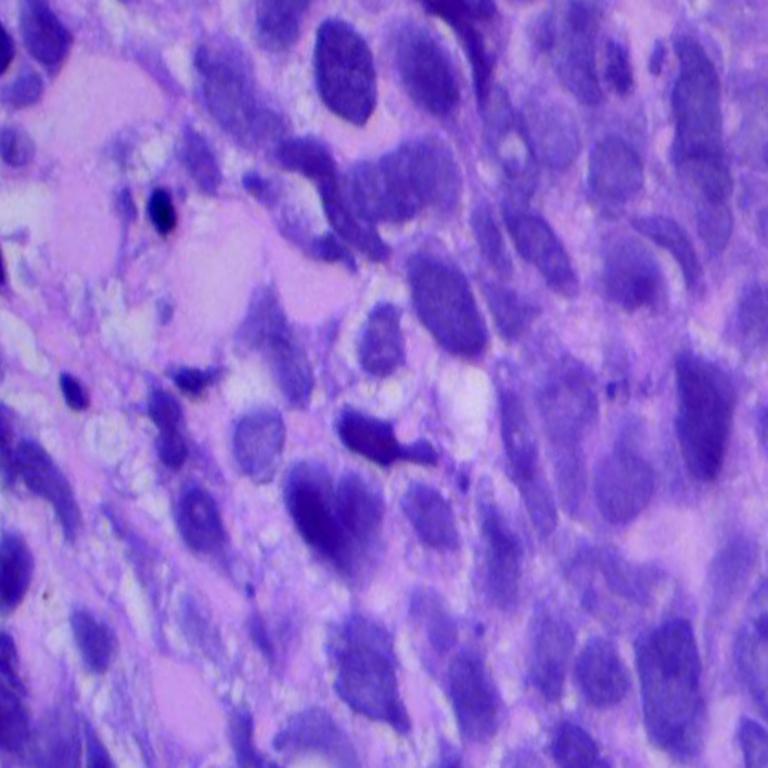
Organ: lung
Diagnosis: squamous carcinomas